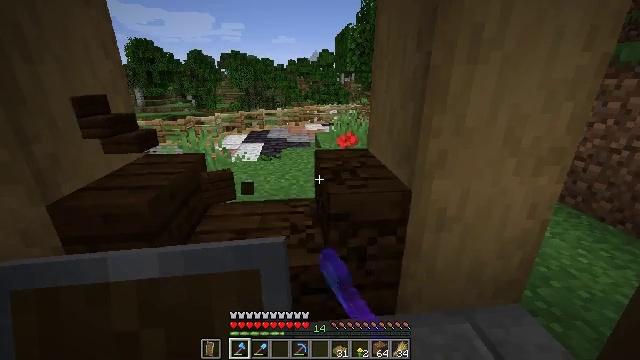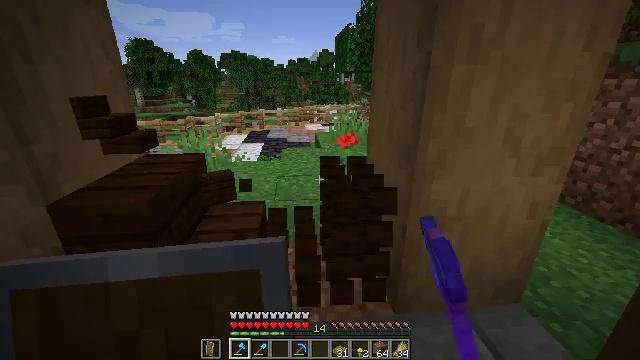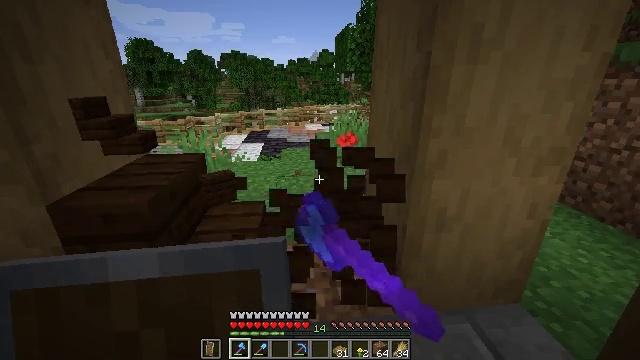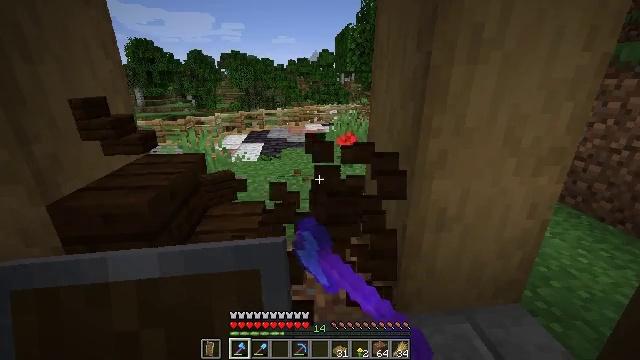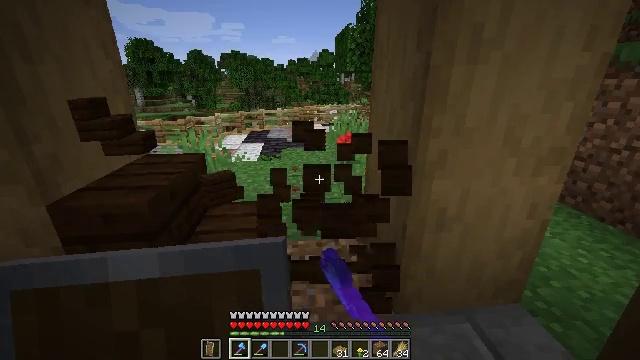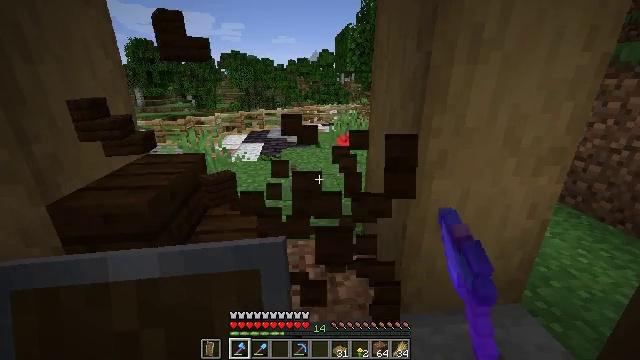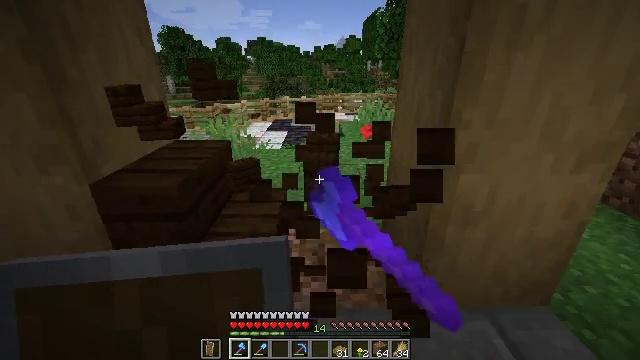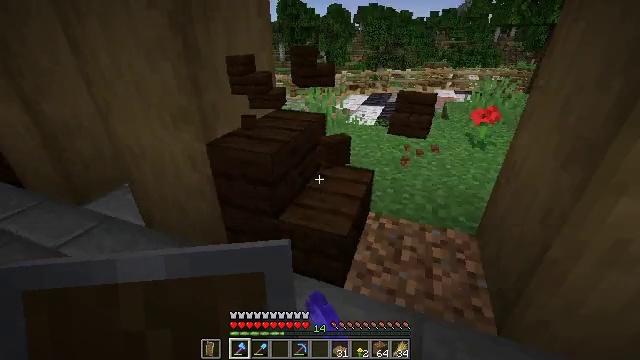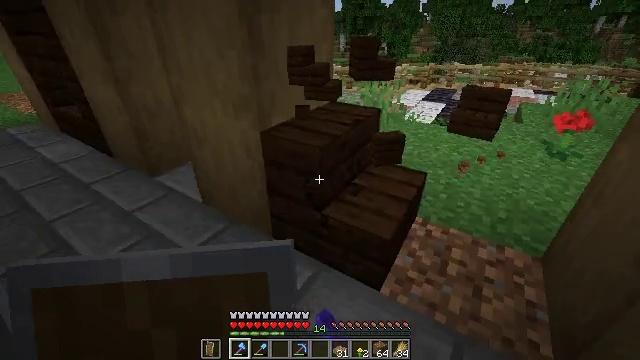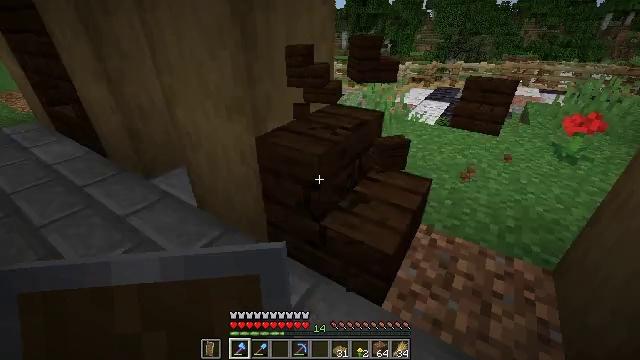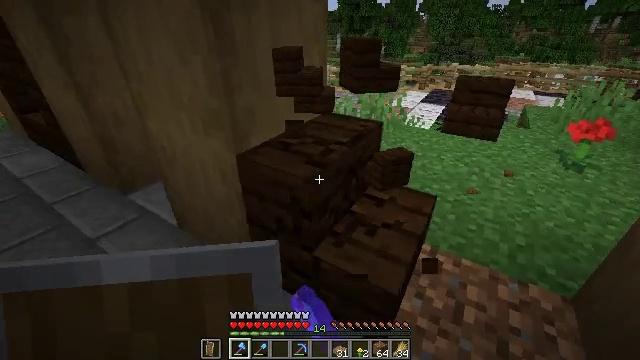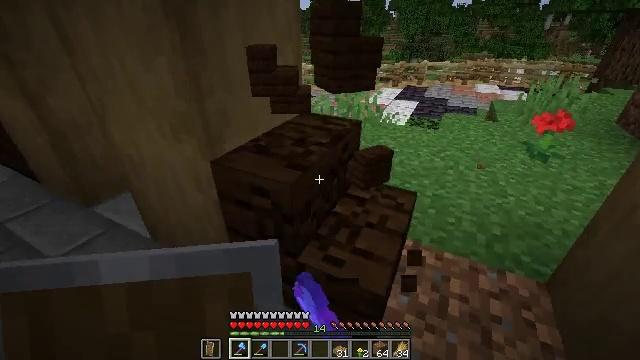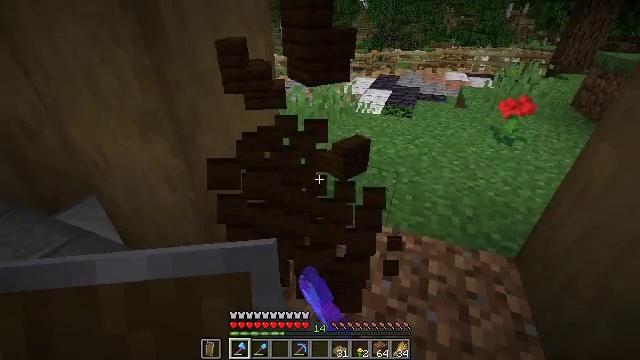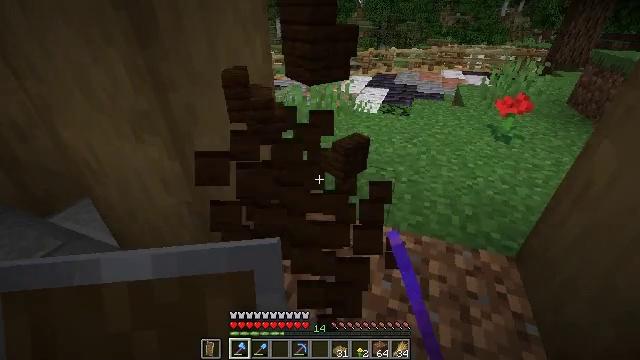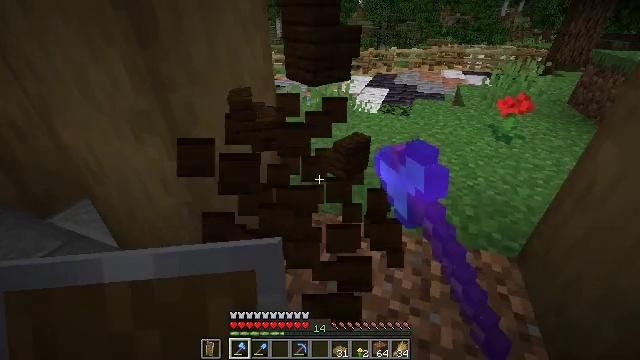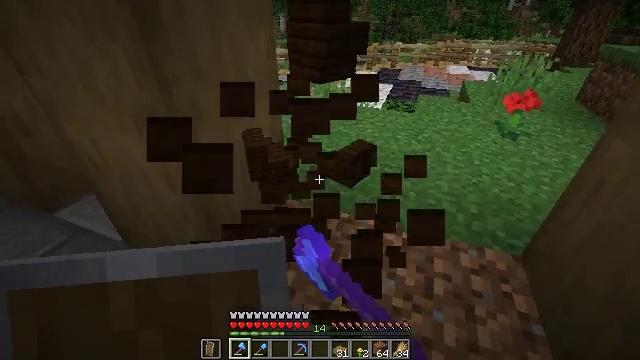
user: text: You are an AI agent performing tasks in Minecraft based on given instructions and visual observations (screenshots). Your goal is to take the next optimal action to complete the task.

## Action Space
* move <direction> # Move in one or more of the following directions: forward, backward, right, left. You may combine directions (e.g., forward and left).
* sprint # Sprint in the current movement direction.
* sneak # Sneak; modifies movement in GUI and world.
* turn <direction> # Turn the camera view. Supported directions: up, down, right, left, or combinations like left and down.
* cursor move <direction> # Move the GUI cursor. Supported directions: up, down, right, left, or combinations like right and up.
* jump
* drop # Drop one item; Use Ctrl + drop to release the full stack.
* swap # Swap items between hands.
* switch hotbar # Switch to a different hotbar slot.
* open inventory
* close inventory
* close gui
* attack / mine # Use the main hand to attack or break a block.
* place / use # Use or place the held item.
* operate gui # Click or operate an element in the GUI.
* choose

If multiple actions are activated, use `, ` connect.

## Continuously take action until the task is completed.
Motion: motion action
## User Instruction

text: Mine dark oak stairs from a structure.
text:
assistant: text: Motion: attack / mine
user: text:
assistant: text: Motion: attack / mine
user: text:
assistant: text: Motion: attack / mine
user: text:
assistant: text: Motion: attack / mine
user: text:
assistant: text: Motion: attack / mine
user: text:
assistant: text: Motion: turn left and down, attack / mine
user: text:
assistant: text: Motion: move forward, turn left and down, attack / mine
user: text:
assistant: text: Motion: move forward, turn left and down, attack / mine
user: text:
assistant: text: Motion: move forward, attack / mine
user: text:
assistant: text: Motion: turn right, attack / mine
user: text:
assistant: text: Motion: turn right, attack / mine
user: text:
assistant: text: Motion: turn right and down, attack / mine
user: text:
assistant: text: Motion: attack / mine
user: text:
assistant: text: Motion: attack / mine
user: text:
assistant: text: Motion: attack / mine
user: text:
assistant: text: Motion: turn down, attack / mine
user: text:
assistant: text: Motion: attack / mine